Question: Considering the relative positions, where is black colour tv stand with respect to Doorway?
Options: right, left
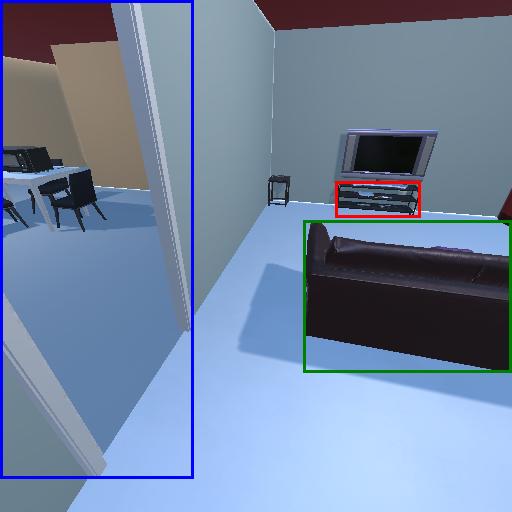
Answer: right